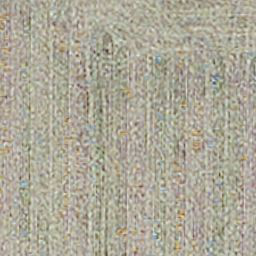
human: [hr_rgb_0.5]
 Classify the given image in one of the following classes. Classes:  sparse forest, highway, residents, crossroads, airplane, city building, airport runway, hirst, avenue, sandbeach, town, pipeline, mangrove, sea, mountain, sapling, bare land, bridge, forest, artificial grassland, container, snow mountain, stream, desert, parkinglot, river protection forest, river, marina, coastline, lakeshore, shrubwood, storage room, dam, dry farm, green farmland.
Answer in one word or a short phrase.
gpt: dry farm